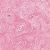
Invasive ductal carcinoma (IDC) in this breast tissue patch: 0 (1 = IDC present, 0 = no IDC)